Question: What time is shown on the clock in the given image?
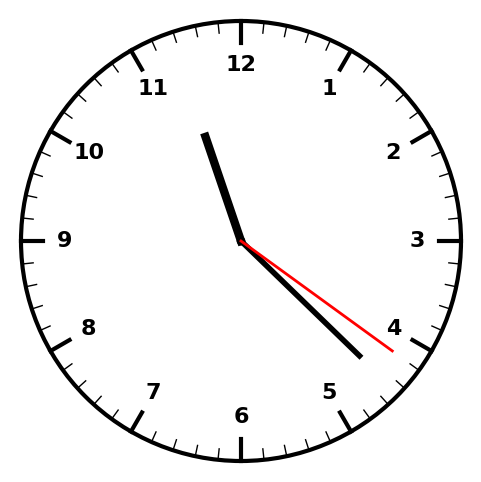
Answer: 11:22:21